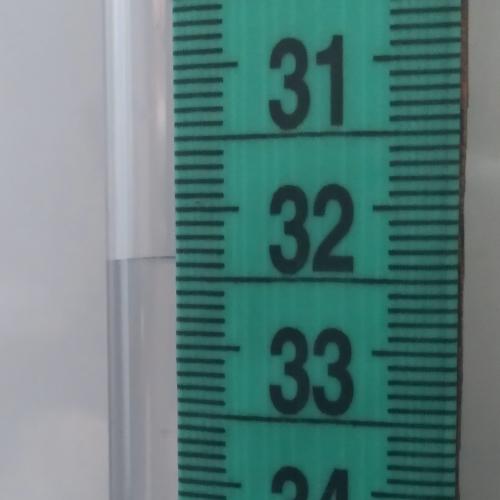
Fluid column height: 32.4 cm